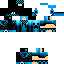
A male human skin with dark skin, wearing brown long hair dressed in a blue hoodie and black pants, featuring a closed mouth.